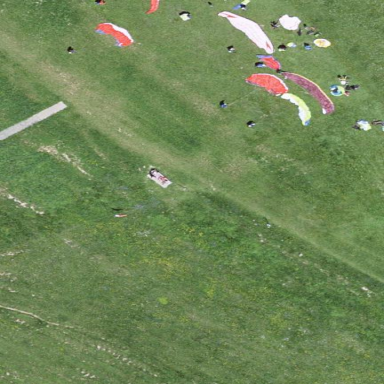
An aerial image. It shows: Grassy area with piste for leisure activities.